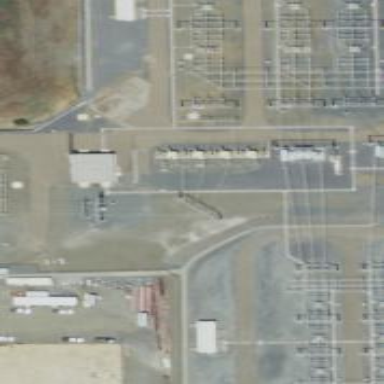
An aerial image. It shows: Power substation surrounded by fence.